Question: Looks like none of the d3 based charting libraries like nvd3, c3js support rounded corner for bar charts.
I need bars in the bar charts to look like as shown below, with gradient and rounded corners for my project.

Any hack or config to achieve this in c3js?
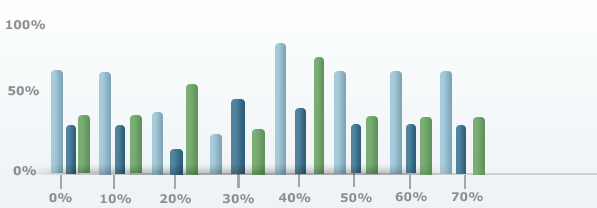
Answer: Need to override c3js function generateDrawBar and provide logic to get rounded corner, generally c3js path element consists of four points corresponding to four corners of the bar.
Now you need to provide logic to have multiple points at the top-left and top-right corners of the par to smoothen the bar corners.
There are still several cases:-
1) rounded corners for stacked bar charts.
2) rounded corners for negative values, bars pointing downwards or opposite direction.
<URL>
rounded corner c3js bar charts snapshot
<URL>
'''
var chart = c3.generate({
bindto: '#chart',
padding: {
left: 200,
right: 100,
top: 20,
bottom: 20
},
data: {
x: 'x',
labels: true,
columns: [
['data1',40, 30, 200, 100, 400, 150, 250, 50, 100, 250,67,190,48,123,76,54,254],
['x','Travel and Hospitality','Life Science and Pharma', 'Saas and Cloud', 'Hi-tech Manufacturing', 'Software', 'Business Services', 'Govt/Public Sector', 'Energy', 'Manufacturing', 'Healthcare','Media','Internet','Retail','Biotech','Automobile','Consumer Goods','Financial Services']
],
type: 'bar'
},
axis: {
rotated: true,
x: {
type: 'category',
tick:{
multiline: false
}
}
},
legend: {
show: false
},
tooltip: {
show: false
},
bar: {
width: {
ratio: .7
},
spacing: 2
}
});
'''